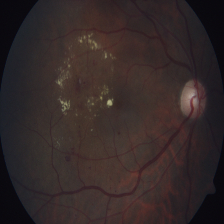
Diabetic retinopathy grade: Severe